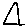
Label: triangle